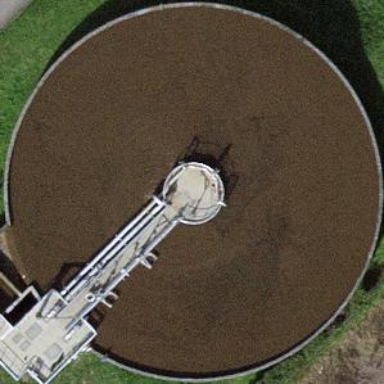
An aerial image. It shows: Image of wastewater.